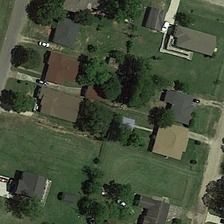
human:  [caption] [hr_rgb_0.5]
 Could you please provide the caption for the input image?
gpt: some buildings and many green trees are in a medium residential area .

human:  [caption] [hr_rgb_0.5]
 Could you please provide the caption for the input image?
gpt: some buildings and many green trees are in a medium residential area .

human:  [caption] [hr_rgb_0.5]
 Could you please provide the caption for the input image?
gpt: some buildings and many green trees are in a medium residential area .

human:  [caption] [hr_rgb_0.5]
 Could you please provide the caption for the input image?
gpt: some buildings and many green trees are in a medium residential area .

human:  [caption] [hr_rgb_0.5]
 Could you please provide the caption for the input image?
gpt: some buildings and many green trees are in a medium residential area .